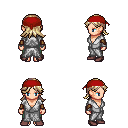
a pixel art fantasy rpg character, female body template, human, light skin, white robe, teal pants, white blonde loose hair, red bandana, cloth bracers, maroon shoes, four views (front, back, left, right), 2x2 character sprite sheet, small pixel art, hard edges, no anti-aliasing